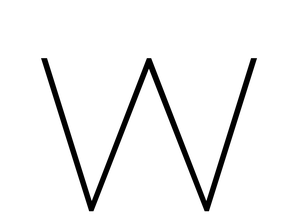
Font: Poppins-Thin